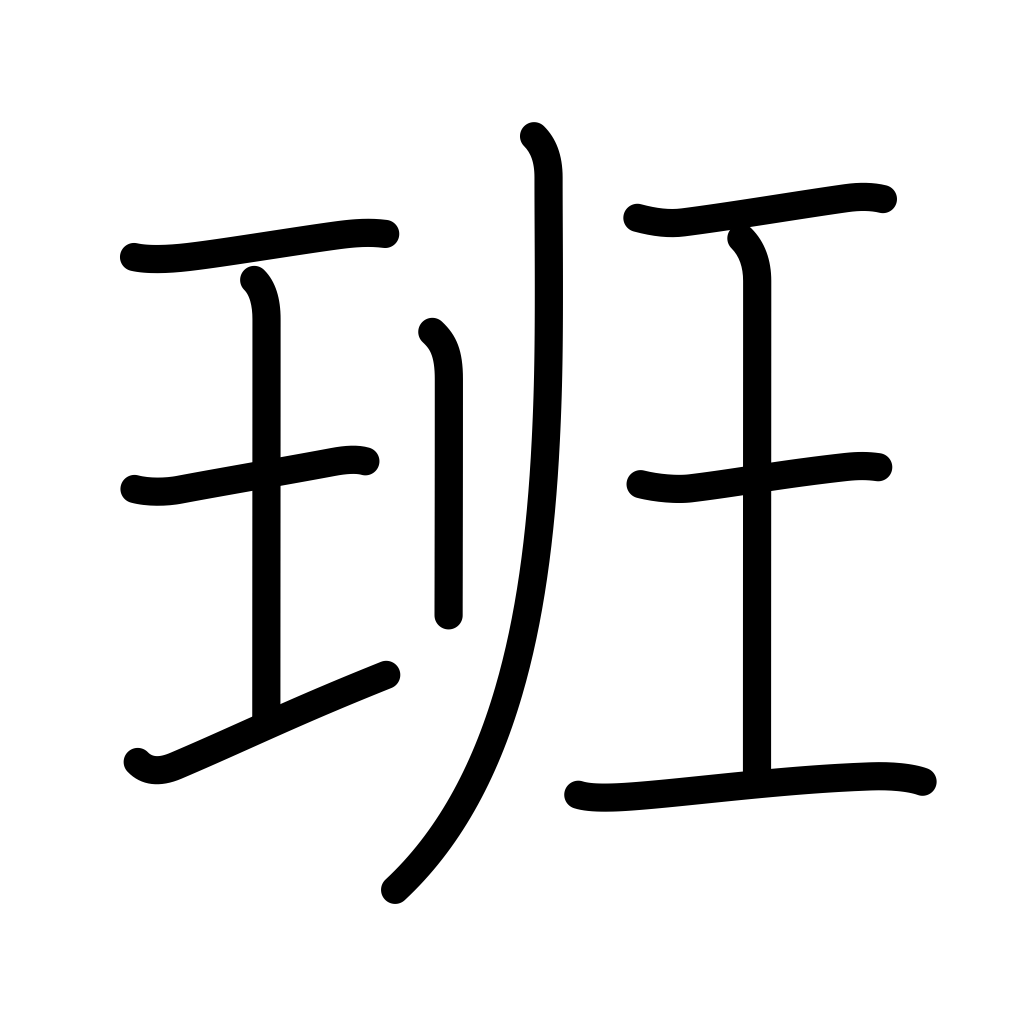
Meaning: squad, corps, unit, group